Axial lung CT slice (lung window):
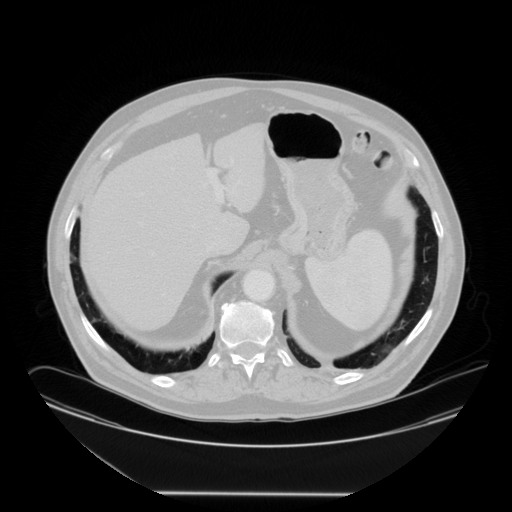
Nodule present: no